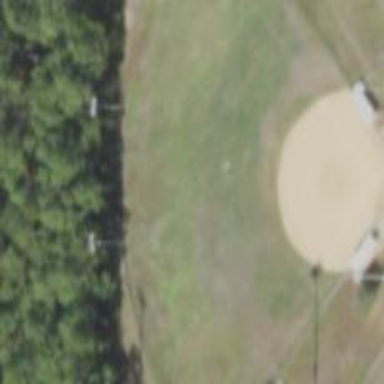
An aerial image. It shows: Baseball pitch for leisure land activities.